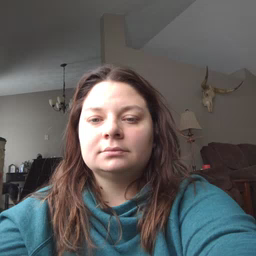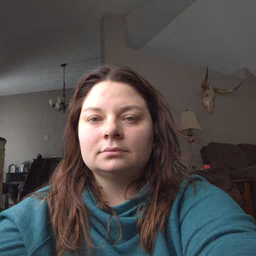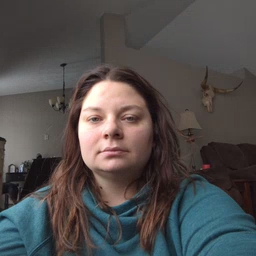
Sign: bug